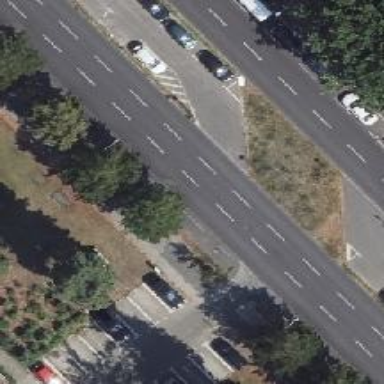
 which has surface of asphalt and paving stones."